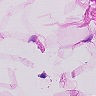
Metastatic tissue present: no